Question: I would like to draw temperature salinity diagrams with isopycnals. I've been trying to use the 'ggoce::geom_isopycnal' layer for 'ggplot2' but encounter an error when using it as a standalone layer, using it with a data frame containing CTD data in the ggplot instead of using a 'ctd' object created by the package 'oce'. I was not able to find why the 'assert_has_lonlat()' internal function of 'geom_isopycnal' is returning this error when I did not specify any latitude or longitude in the call.
'''
library(tidyverse)
library(oce)
#> Loading required package: gsw
library(ggoce)
data <- tibble(PS = c(34.3753,34.3748,34.3745,34.3744,34.3742,34.3742,34.3737,34.3734,34.3733,34.3728,34.3722),
TMP = c(10.6853,10.6722,10.6701,10.6673,10.6629,10.6660,10.6571,10.6493,10.6462,10.6502,10.6413),
P = c(10,11,12,13,14,15,16,17,18,19,20),
CT = c(10.68576,10.67254,10.67033,10.66741,10.66290,10.66588,10.65687,10.64895,10.64573,10.64962,10.64061),
LAT = c(-43.97961,-43.97961,-43.97961,-43.97961,-43.97961,-43.97961,-43.97961,-43.97961,-43.97961,-43.97961,-43.97961),
LONG = c(14.06983,14.06983,14.06983,14.06983,14.06983,14.06983,14.06983,14.06983,14.06983,14.06983,14.06983)
)
# Plot T-S diagram using ggoce::geom_isopycnal as a standalone layer
ggplot(data,
aes(x = PS, y = CT)) +
geom_isopycnal(salinity_type = "practical",
temperature_type = "conservative") + # Specify the type of temperature and salinity on the axes
geom_point() +
labs(x = "Practical salinity",
y = "Potential temperature (degC)")
#> Error in assert_has_lonlat(ref_longitude, ref_latitude): !is.null(ref_longitude) is not TRUE
# Create a CTD object from data (package oce)
ctd.data <- as.ctd(salinity = data$PS,
temperature = data$TMP,
pressure = data$P,
longitude = data$LONG,
latitude = data$LAT)
# Plot T-S diagram using ggoce::geom_isopycnal with oce
ggplot(ctd.data,
aes(x = salinity,
y = gsw::gsw_CT_from_t(gsw::gsw_SA_from_SP(salinity, pressure, longitude, latitude),
temperature,
pressure))) +
geom_isopycnal() +
geom_point() +
labs(x = "Practical salinity",
y = "Potential Temperature (degC)")
'''

<URL>
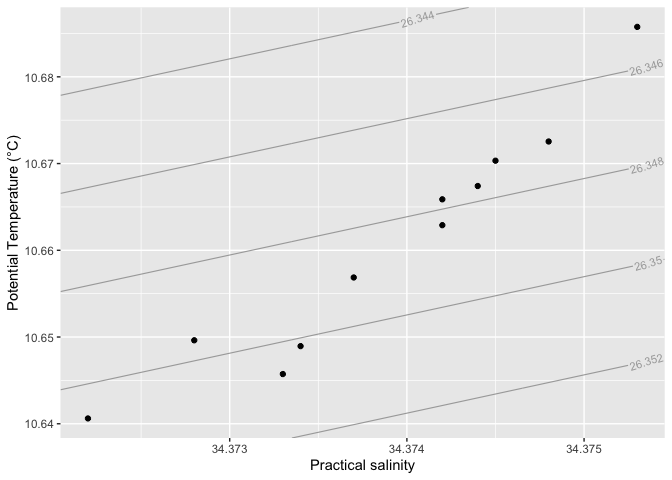
Answer: According to the docs you need to add a 'ref_longitude' and 'ref_latitude' if 'eos' is set to '"gsw"', as it is by default. You could set these to 0 without affecting the plot.
'''
ggplot(data,
aes(x = PS, y = CT)) +
geom_isopycnal(salinity_type = "practical",
temperature_type = "conservative",
ref_longitude = 0,
ref_latitude = 0) +
geom_point() +
labs(x = "Practical salinity",
y = "Potential temperature (degC)")
'''
<URL>